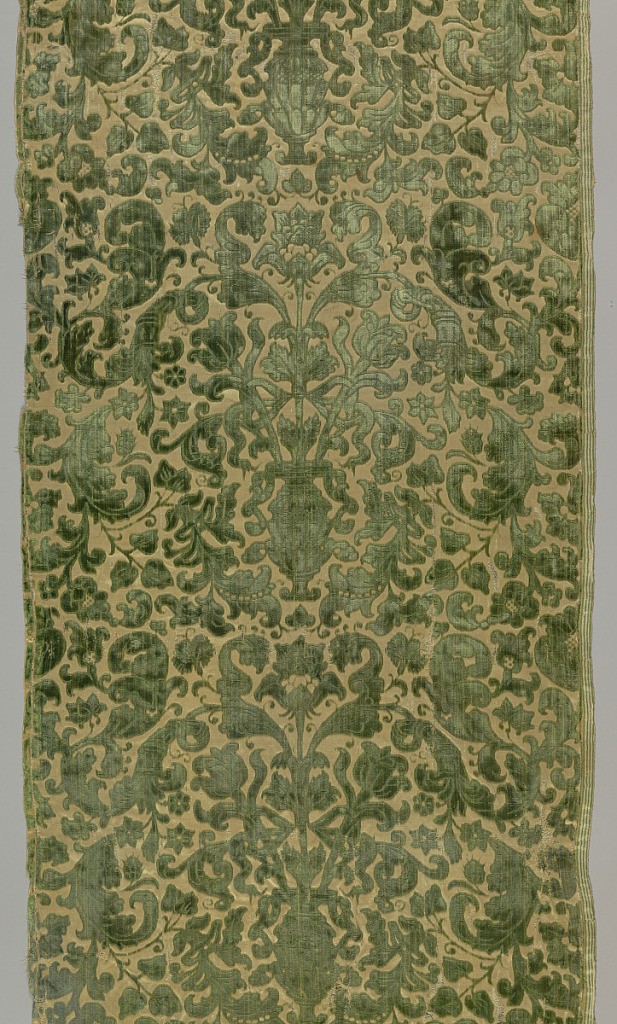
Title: Textile
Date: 17th century
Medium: silk Technique: cut and uncut loops of a supplementary warp (green) in a 7 & 1 satin foundation (white)
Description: Vase and scroll pattern in green on cream.